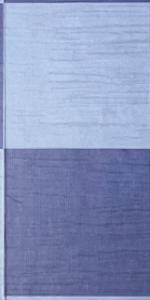
Label: Empty